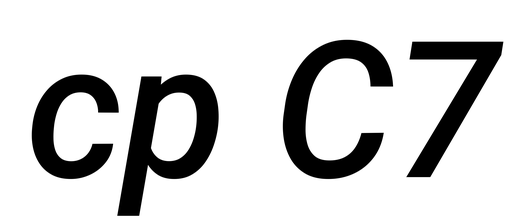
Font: Roboto-Italic_Medium_Italic